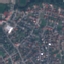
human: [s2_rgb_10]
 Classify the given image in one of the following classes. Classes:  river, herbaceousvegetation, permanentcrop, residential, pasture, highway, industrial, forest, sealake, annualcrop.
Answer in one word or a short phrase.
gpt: Residential